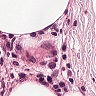
Metastatic tissue present: no